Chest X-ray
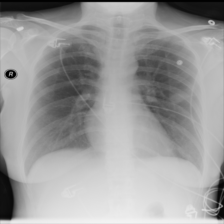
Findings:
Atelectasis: negative
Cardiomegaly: negative
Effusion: negative
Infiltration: positive
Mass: positive
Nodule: negative
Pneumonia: negative
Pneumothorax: negative
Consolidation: negative
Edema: negative
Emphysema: negative
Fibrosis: negative
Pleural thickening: negative
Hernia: negative